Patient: sex M, age 47
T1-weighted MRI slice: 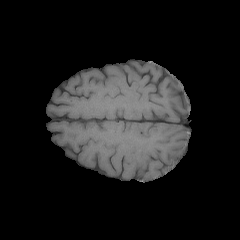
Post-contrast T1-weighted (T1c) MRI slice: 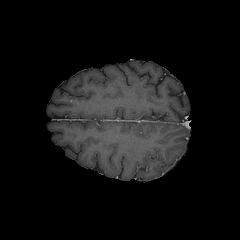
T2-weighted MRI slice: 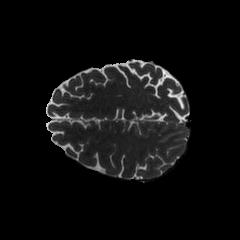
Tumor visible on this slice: no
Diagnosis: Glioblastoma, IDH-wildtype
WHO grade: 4